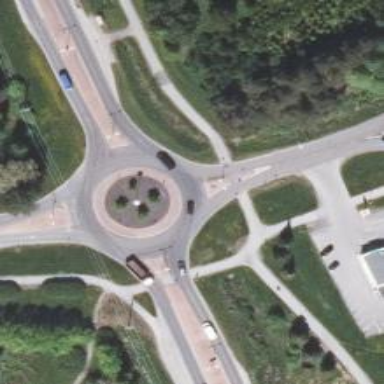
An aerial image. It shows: Secondary road with asphalt surface leading to roundabout junction.